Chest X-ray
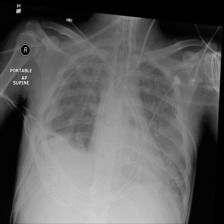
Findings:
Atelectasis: positive
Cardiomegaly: negative
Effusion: negative
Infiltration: negative
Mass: negative
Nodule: negative
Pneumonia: negative
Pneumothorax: negative
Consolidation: negative
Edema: negative
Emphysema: negative
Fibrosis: negative
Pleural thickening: negative
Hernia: negative